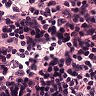
Metastatic tissue present: no